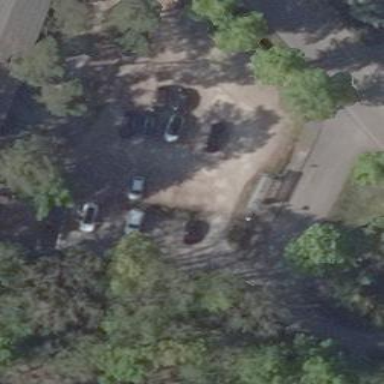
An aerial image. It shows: Parking area.